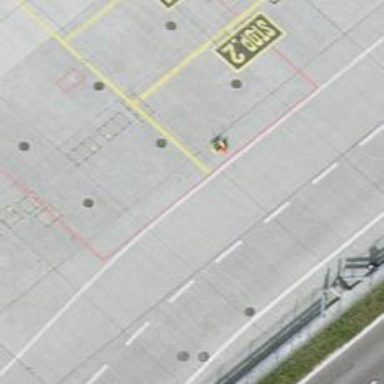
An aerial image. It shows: Airport parking position.